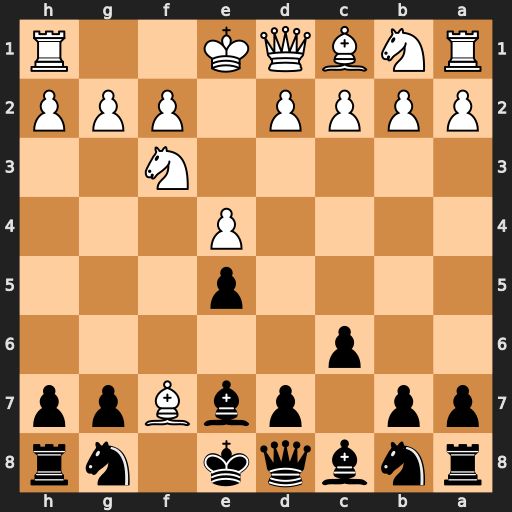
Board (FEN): rnbqk1nr/pp1pbBpp/2p5/4p3/4P3/5N2/PPPP1PPP/RNBQK2R
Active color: b
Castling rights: KQkq
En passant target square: -
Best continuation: Kxf7